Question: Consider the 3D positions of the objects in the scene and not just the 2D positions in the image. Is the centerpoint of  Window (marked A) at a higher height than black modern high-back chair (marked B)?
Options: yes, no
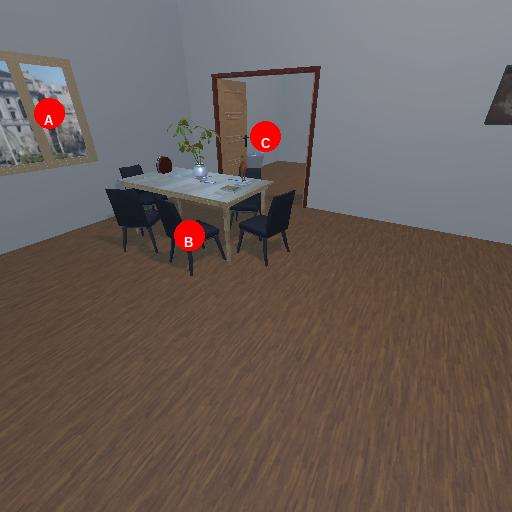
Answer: yes